Question: I'm currently having some frustration trying to implement the Symfony2 cookbook for creating a custom user provider utilising doctrine:
<URL>
Here is my security.yml file:
'''
security:
encoders:
Rep\Bundle\ProjectBundle\Model\User:
algorithm: sha1
encode_as_base64: false
iterations: 1
role_hierarchy:
ROLE_USER: ROLE_USER
ROLE_ADMIN: ROLE_USER
ROLE_SUPER_ADMIN: [ ROLE_USER, ROLE_ADMIN, ROLE_ALLOWED_TO_SWITCH ]
providers:
user_db:
entity: { class: ProjectBundle:User, property: username }
firewalls:
admin_area:
pattern: ^/admin
http_basic: ~
access_control:
- { path: ^/admin, roles: ROLE_ADMIN }
'''
Here is my error:

## Obvious questions:
1. Do I have doctrine installed? Yes. And Registered in the kernel.
2. Have I created the user interface and provider. Yes.
Also, I am choosing to build this instead of using the FOSUserBundle as it's too "bulky" for what I need, so any help would be ideal!
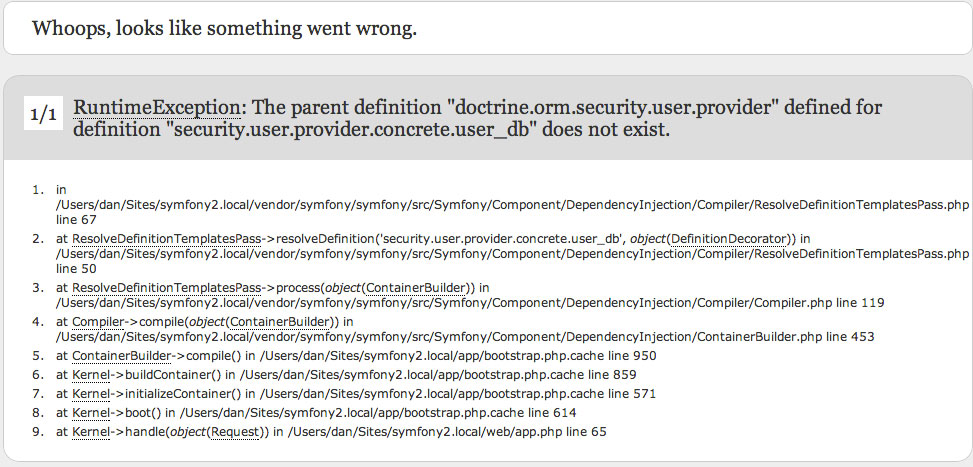
Answer: Problem was caused by missing configuration information for doctrine, however the bundle was registered in the kernel. Strange error message which doesn't point towards lacking config, but process of elimination resolved my issue.